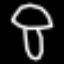
Label: mushroom